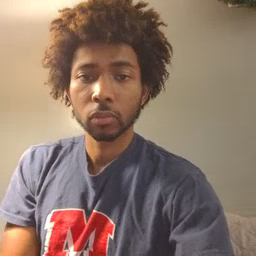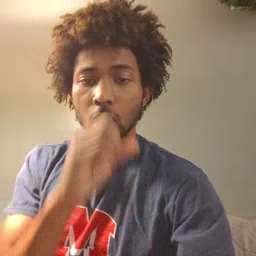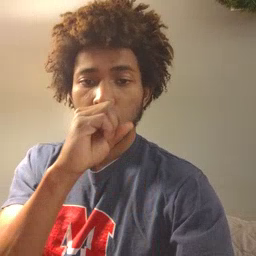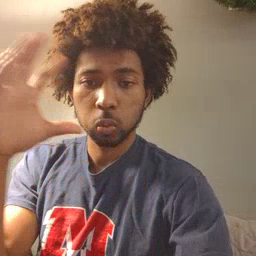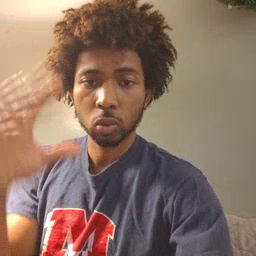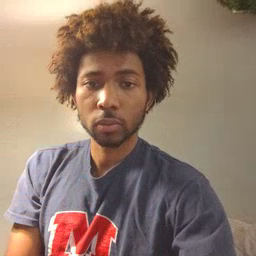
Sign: balloon